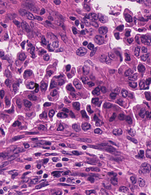
Tumor epithelial tissue: yes
Tumor-associated stroma tissue: yes
Normal tissue: no